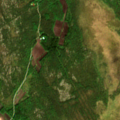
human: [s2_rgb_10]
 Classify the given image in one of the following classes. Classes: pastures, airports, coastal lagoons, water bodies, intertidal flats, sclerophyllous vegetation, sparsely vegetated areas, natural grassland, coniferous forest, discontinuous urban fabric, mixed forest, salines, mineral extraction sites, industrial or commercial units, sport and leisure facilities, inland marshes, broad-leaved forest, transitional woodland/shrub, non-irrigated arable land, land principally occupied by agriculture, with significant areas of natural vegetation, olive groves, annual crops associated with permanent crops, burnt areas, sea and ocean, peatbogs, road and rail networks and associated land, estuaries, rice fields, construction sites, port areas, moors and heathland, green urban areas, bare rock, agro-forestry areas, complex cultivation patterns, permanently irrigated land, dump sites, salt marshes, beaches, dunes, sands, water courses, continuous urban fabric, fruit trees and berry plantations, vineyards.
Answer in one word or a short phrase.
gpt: coniferous forest, mixed forest, transitional woodland/shrub, peatbogs